Question: In my app I want to put searchbar under the navigationbar and also want to display actionsheet which includes the tableview in it.
How is it possible to create actionsheet by clicking on the search bar and items should be search from the tableView?
Here is the screenshot about what I exactly want.

Please suggest me the way tho do this.
Thanks
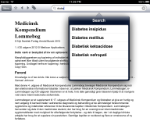
Answer: First you need to implement Search Bar as you do normally i.e. to filter array data based on search bar input from the user.
Then on 'searchBarSearchButtonClicked:' or 'searchBarTextDidEndEditing:', you need to present the UIPopOverViewController with a tableView inside it as shown in Ray Wenderlich's tutorial (I have posted its link below) and show the results in there by passing the data array on that tableView.
Here is information about the <URL>
For UIPopOverController refer to this link below:
<URL>
Hope this helps